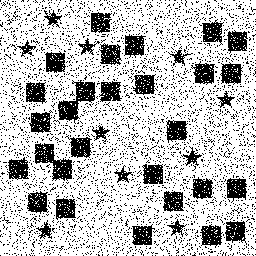
Squares: 28
Triangles: 0
Stars: 10
Total shapes: 38